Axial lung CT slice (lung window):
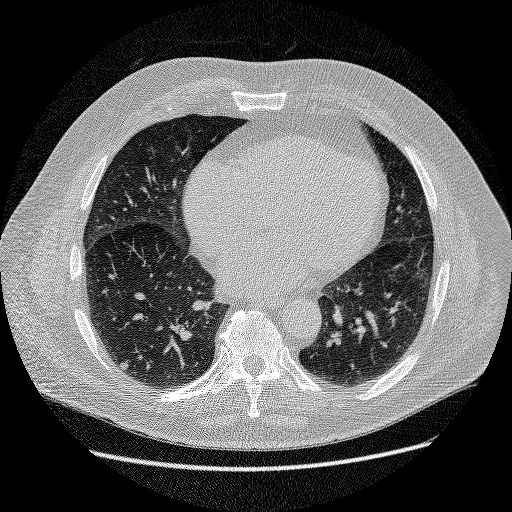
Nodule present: yes
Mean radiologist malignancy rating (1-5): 2.75